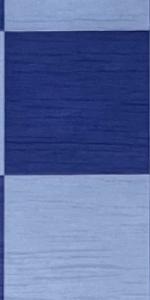
Label: Empty